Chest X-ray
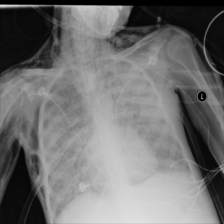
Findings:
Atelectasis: negative
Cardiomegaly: negative
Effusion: negative
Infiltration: negative
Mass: negative
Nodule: negative
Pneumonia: negative
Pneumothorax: negative
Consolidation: negative
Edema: negative
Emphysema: positive
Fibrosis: negative
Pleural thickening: negative
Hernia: negative